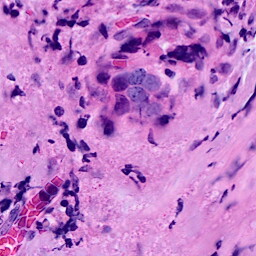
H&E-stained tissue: Breast